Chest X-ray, PA view. Patient: 10 years old, sex M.
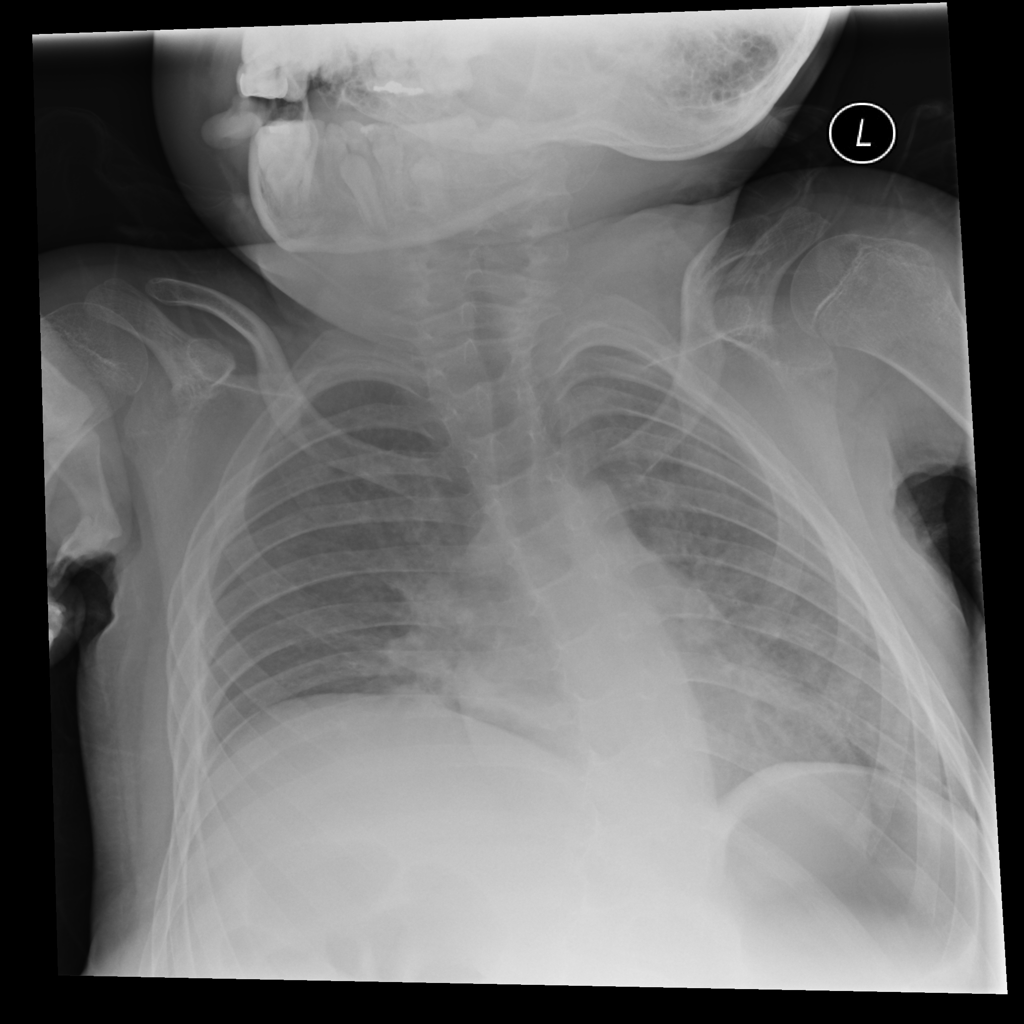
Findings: No Finding